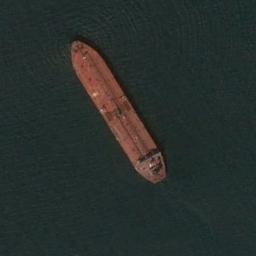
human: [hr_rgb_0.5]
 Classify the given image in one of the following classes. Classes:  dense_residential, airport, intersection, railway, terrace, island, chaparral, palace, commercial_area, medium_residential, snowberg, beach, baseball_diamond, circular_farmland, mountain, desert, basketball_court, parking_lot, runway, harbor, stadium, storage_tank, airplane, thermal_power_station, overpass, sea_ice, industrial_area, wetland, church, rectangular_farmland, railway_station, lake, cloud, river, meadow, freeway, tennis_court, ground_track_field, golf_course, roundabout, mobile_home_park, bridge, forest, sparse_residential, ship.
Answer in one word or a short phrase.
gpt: ship